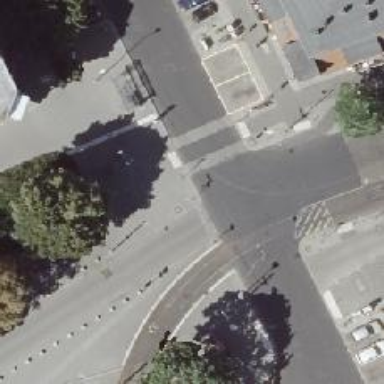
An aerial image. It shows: Unmarked crossing with raised table for traffic calming. Both sides of the crossing have kerb extensions.